四年级 · 度量几何学
$\angle 1$ 与 $\angle 2$ 组成一个直角, 若 $\angle 1=65^{\circ}$, 则 $\angle 2$ \$ \qquad \$ ; 如果 $\angle 1$ 与 $\angle 3$ 组成的是平角, 则 $\angle 3=$ \$ \qquad \$。
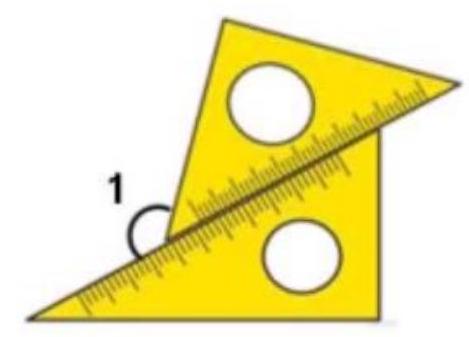
答案: $25^{\circ} ; 115^{\circ}$